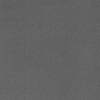
Label: dusty